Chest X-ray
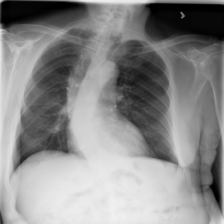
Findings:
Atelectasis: negative
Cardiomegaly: negative
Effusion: negative
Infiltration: negative
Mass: negative
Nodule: negative
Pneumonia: negative
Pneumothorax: negative
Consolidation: negative
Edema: negative
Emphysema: negative
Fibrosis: negative
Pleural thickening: negative
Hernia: negative